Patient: sex M, age 35
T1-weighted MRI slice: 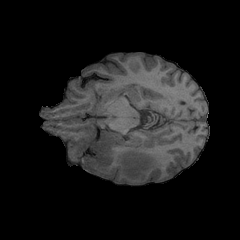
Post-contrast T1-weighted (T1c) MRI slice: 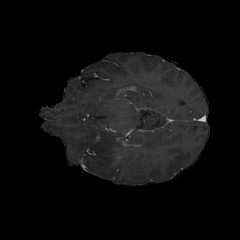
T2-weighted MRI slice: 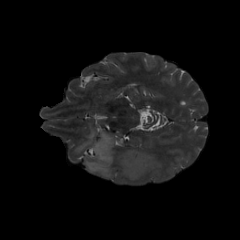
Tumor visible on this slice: yes
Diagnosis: Astrocytoma, IDH-mutant
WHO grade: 4